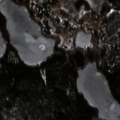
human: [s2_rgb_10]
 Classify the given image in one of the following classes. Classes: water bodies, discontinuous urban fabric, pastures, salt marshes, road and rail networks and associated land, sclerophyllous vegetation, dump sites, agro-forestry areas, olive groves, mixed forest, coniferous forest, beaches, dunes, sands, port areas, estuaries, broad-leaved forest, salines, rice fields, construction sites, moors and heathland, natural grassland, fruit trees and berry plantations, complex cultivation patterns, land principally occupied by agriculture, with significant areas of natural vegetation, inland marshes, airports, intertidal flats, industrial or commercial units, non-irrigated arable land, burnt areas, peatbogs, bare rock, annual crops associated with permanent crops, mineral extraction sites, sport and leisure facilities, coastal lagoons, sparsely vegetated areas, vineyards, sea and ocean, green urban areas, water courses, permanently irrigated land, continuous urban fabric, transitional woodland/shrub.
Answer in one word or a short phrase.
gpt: land principally occupied by agriculture, with significant areas of natural vegetation, coniferous forest, mixed forest, water bodies